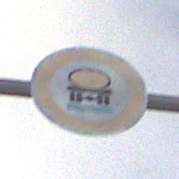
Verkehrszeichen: VerbotFahrzeugeWassergefaehrdenderLadung
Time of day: SunriseSunset
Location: Outdoor (Nature)
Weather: PartlyCloudy
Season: NotSpecified
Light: Natural